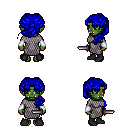
a pixel art fantasy rpg character, female body template, orc, green skin, chain mail, white pants, blue princess hairstyle, white cloth bracers, black shoes, dagger, four views (front, back, left, right), 2x2 character sprite sheet, small pixel art, hard edges, no anti-aliasing